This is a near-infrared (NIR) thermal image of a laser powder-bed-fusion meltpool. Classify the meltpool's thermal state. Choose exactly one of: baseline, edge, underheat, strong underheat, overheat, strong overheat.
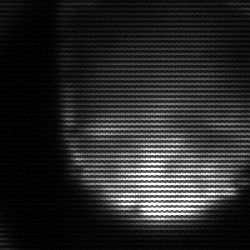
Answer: edge